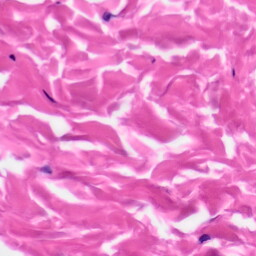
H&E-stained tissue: Skin